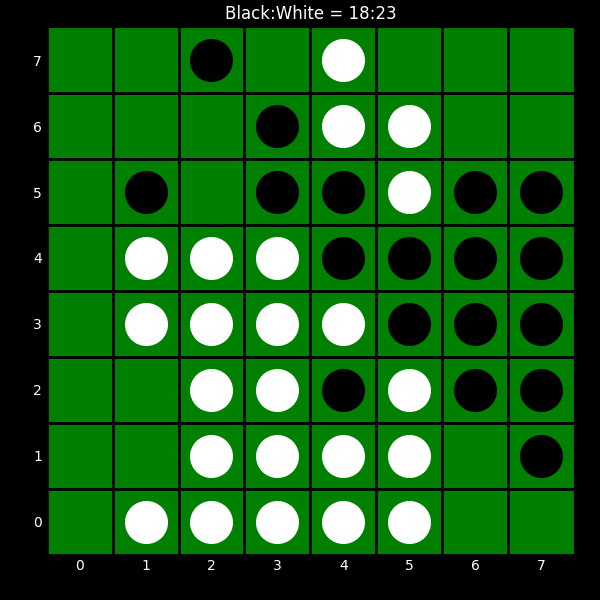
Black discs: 18
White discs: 23